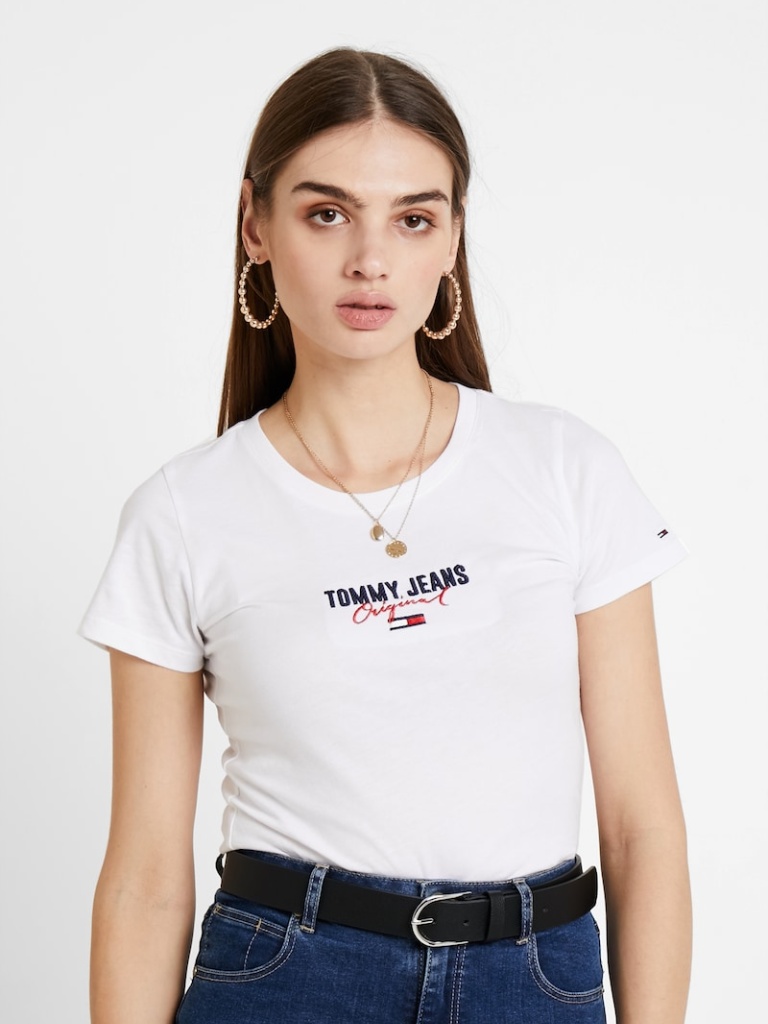
cotton tight short sleeve hip length Fully Tucked in crew t-shirt